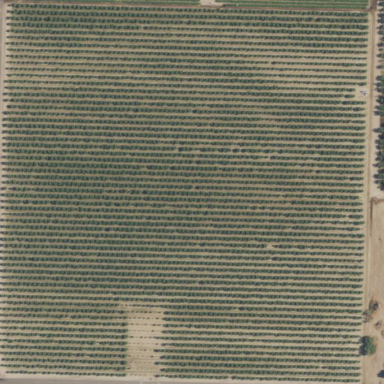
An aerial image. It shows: Vineyard.